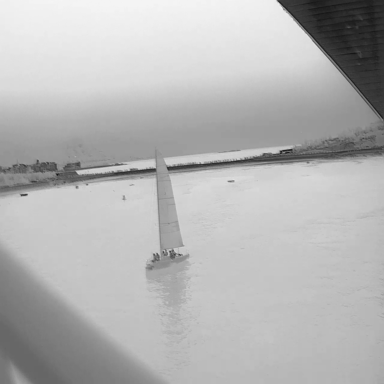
There are three objects shown in the infrared image, including a sailboat, and two bulk_carriers.